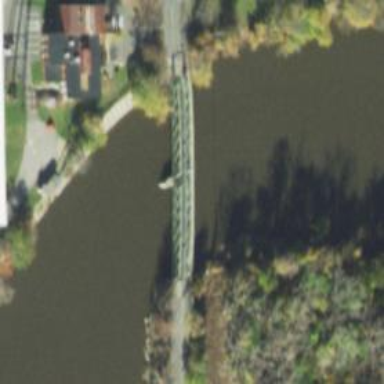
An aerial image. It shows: Abandoned railroad bridge.